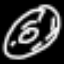
Label: donut